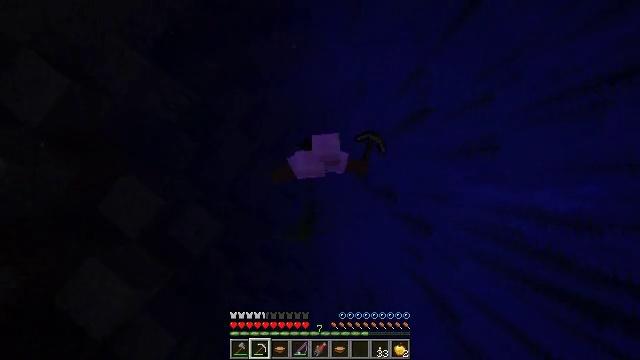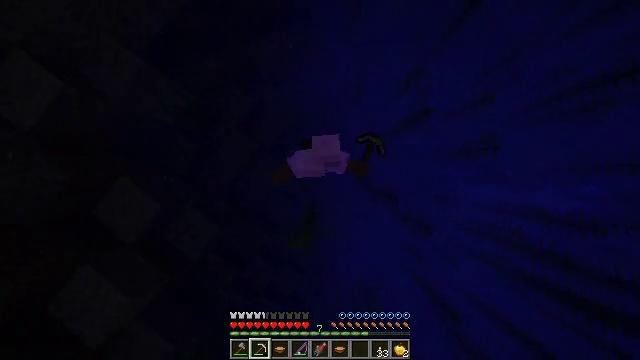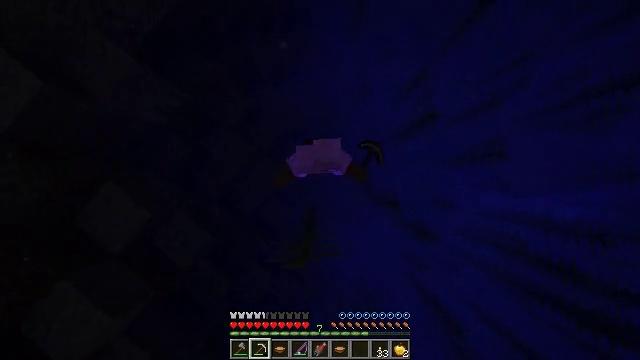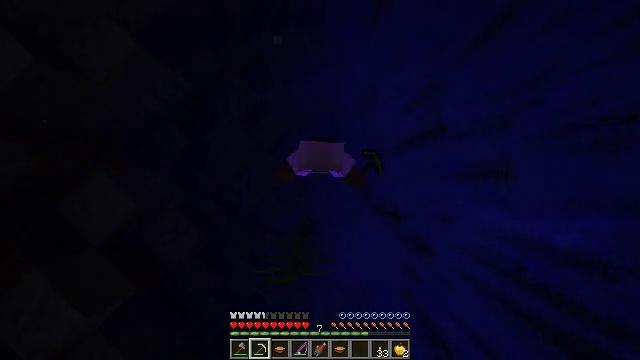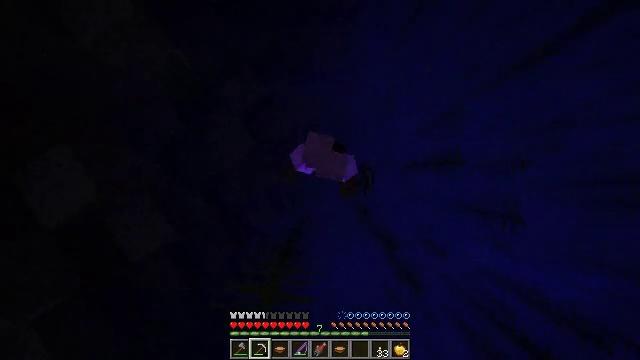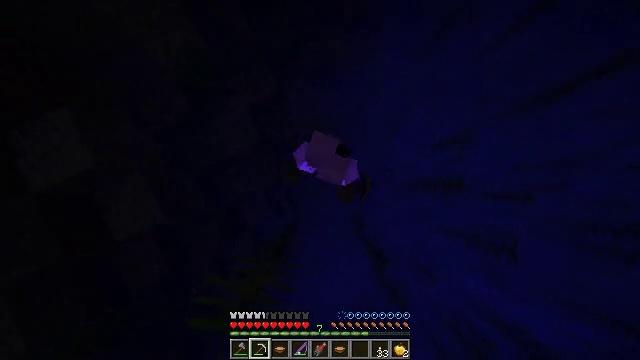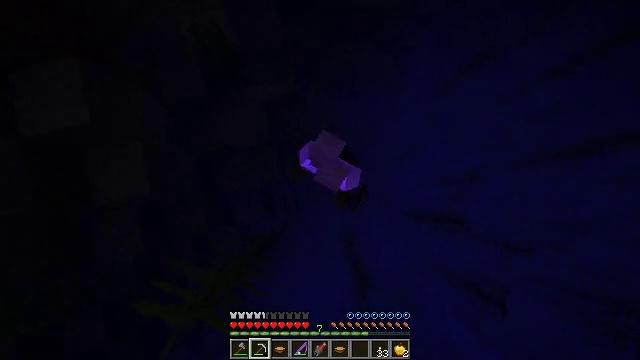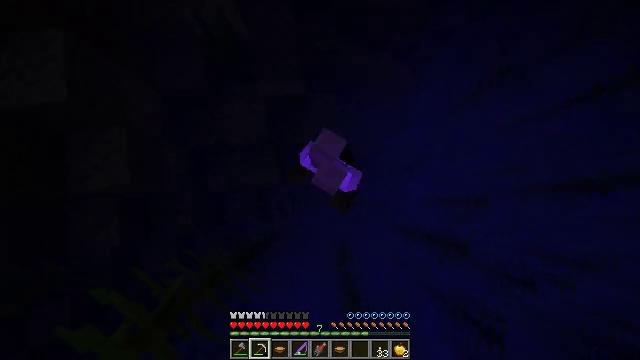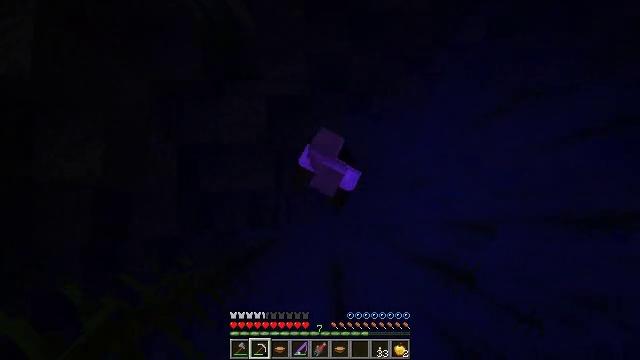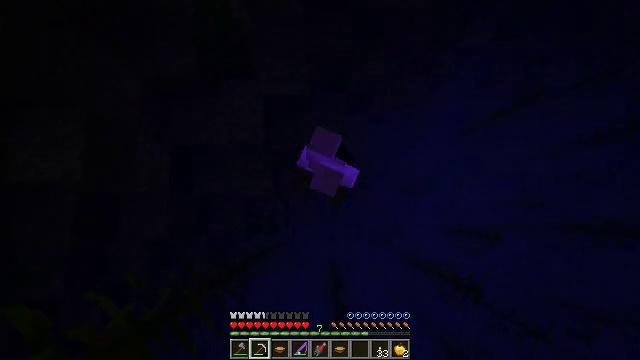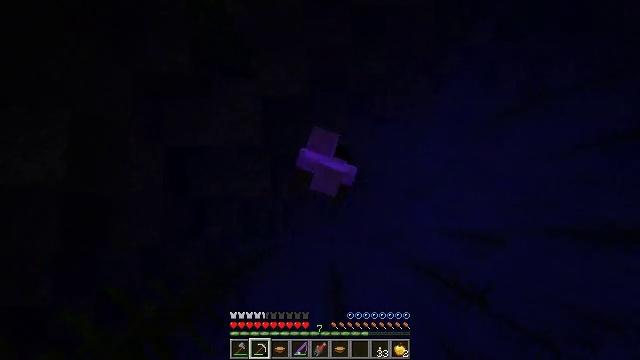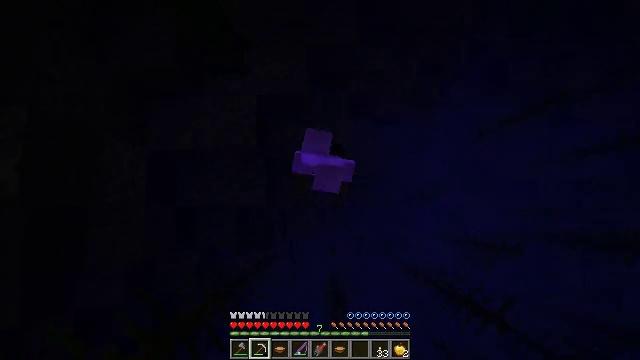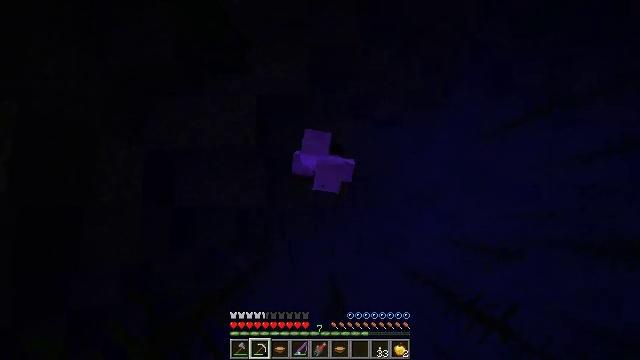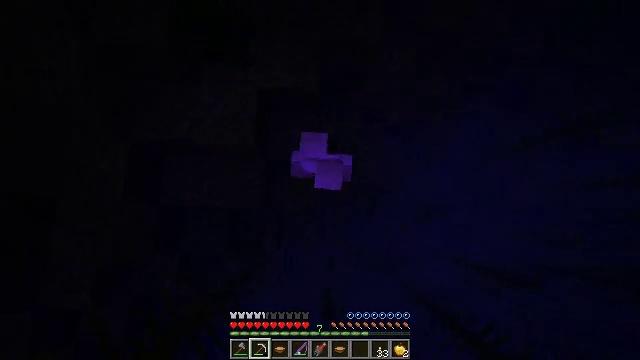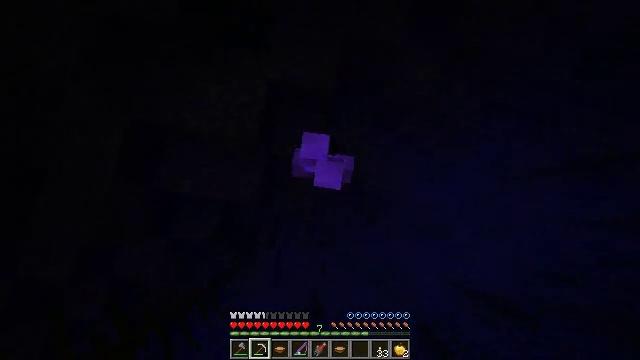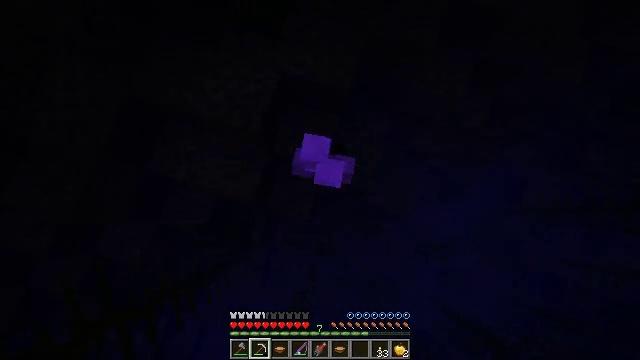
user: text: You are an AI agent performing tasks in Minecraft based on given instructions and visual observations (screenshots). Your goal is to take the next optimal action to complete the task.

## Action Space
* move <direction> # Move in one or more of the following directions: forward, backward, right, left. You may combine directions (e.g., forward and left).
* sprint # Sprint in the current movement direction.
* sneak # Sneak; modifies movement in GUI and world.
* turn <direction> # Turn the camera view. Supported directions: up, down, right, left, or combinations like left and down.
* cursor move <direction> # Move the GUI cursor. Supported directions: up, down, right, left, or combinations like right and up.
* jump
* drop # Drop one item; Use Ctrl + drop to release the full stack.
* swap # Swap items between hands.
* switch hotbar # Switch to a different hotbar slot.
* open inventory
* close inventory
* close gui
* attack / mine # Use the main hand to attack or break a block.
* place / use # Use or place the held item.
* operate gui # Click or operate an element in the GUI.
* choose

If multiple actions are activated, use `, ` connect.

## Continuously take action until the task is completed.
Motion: motion action
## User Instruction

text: Remove a name tag from the inventory.
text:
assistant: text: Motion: move forward, sprint, turn down
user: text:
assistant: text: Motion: move forward, sprint, turn left and down
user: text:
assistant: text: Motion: move forward, sprint, turn left and down
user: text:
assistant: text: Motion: move forward, sprint, turn left
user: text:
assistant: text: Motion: move forward and move left, sprint, turn left and up
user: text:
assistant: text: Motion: move forward and move left, sprint, turn left and up
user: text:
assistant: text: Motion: move forward and move left, sprint, turn left and up
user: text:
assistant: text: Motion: move forward and move left, sprint, turn left and up
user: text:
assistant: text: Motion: move forward and move left, sprint
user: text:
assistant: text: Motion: move forward and move left, sprint
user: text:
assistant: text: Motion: move forward and move left, sprint
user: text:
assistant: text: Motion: move forward and move left, sprint
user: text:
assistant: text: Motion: move forward and move left, sprint, turn left
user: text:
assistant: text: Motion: move forward and move left, sprint, turn left
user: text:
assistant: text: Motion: move forward and move left, sprint, turn left
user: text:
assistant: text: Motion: move forward and move left, sprint, turn left
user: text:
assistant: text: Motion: move forward and move left, sprint, turn left and up
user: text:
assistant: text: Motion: move forward and move left, sprint, turn left and up
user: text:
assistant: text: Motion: move forward, sprint, turn left and up
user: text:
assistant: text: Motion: move forward, sprint, turn left
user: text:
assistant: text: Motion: move forward, sprint
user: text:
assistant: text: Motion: move forward, sprint
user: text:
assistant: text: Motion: move forward, sprint, turn right and up
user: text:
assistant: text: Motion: move forward, sprint, turn right
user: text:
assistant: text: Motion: move forward, sprint, turn right
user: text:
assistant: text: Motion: move forward, sprint, turn right
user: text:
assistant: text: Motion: move forward, sprint, turn right
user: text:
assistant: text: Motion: move forward, sprint, turn right
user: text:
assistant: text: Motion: move forward, sprint, turn right and up
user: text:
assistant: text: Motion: move forward, sprint, turn right and up